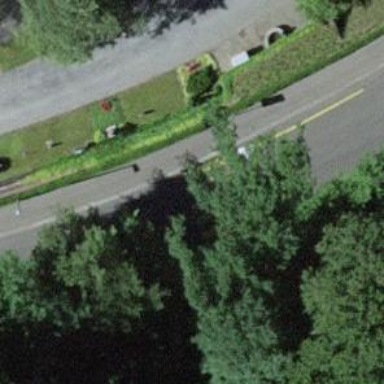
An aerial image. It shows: Kerb serving as barrier.